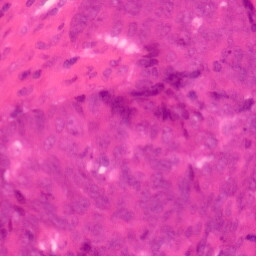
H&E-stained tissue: Colon